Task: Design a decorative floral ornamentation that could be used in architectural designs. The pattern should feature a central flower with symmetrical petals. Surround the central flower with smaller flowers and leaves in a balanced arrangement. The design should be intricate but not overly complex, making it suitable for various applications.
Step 607:
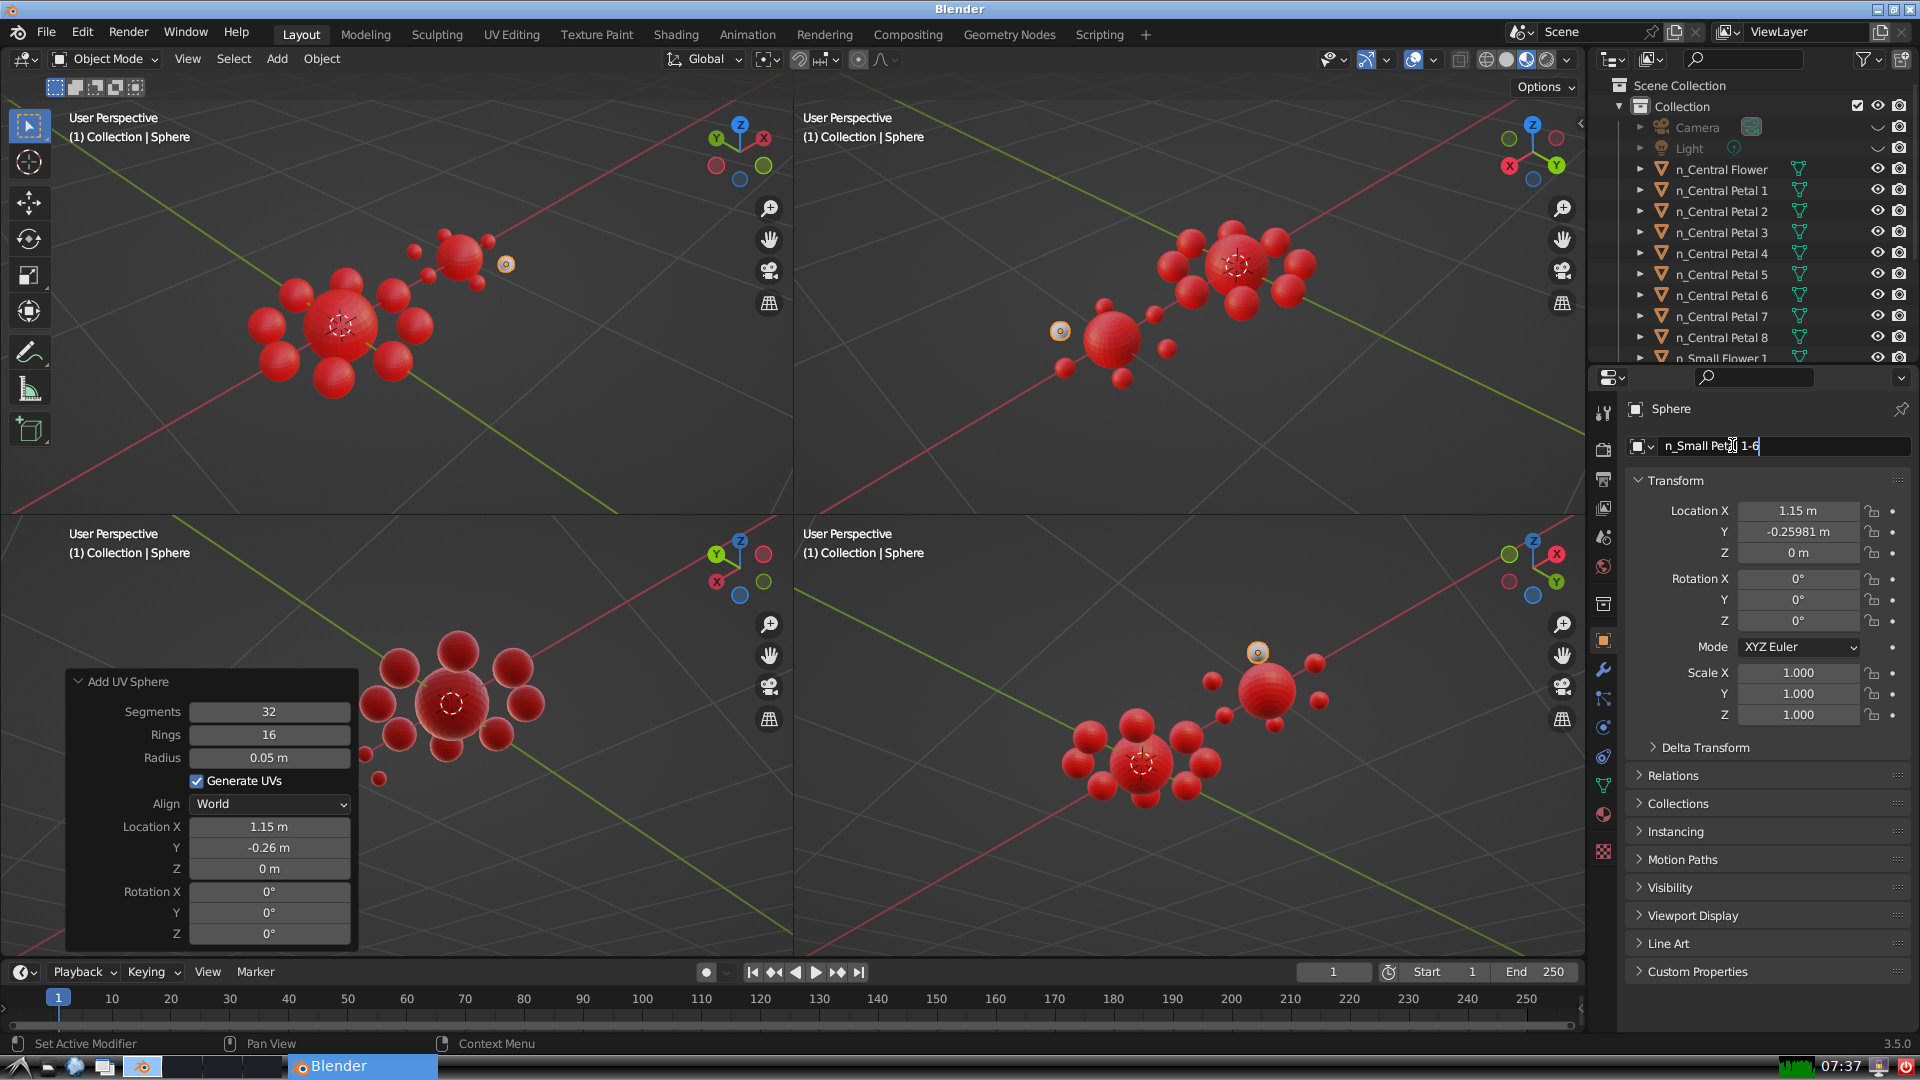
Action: {"key_press": ['Return']}